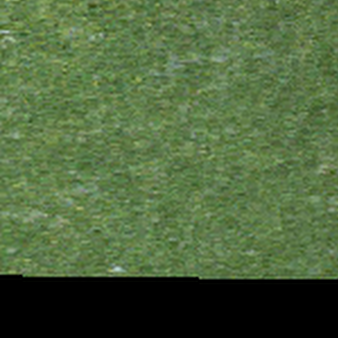
Label: other